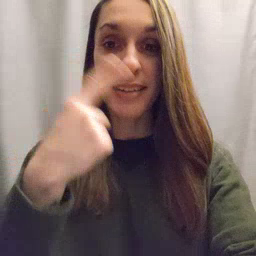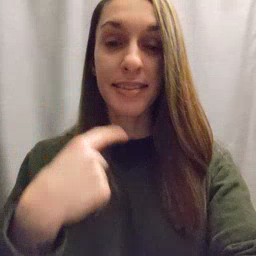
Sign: face